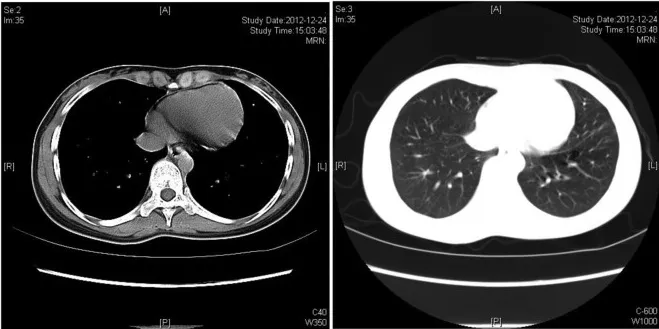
Computed tomography findings following 6 cycles of chemotherapy.
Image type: radiology (ct)